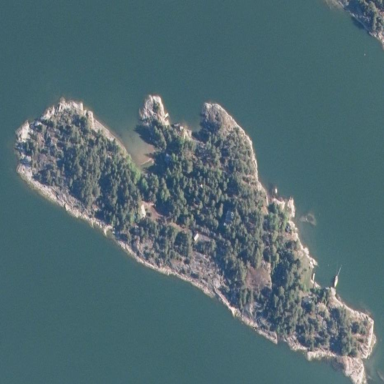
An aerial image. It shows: Islet located along the natural coastline.